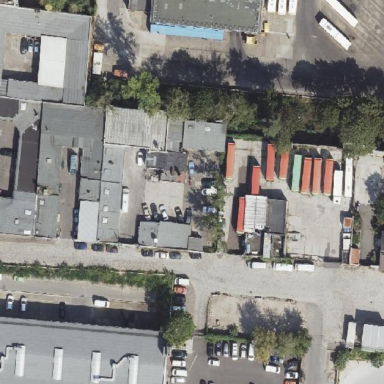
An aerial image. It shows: Commercial area.